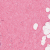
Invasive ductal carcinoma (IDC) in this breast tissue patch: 0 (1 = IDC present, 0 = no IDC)